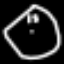
Label: clock